Question: I have a table in SQL that look like this:

The issue is that I would like it to be displayed in this fashion:
'''
Medication Review | Allergies, CAM, Diet Supp,
'''
Having one presenting problem and all of the secondary problems in a single row instead of the way it is now.
Any help would be awesome! Thanks!
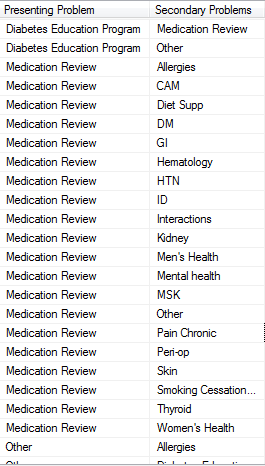
Answer: If you are using SQL Server, you can do this:
'''
SELECT DISTINCT t1.presenting_problem,
STUFF(
(SELECT ', ' + t2.secondary_problem
FROM tableName t2
where t1.presenting_problem = t1.presenting_problem
FOR XML PATH (''))
, 1, 1, '') AS secondary_problems
from tableName t1;
'''